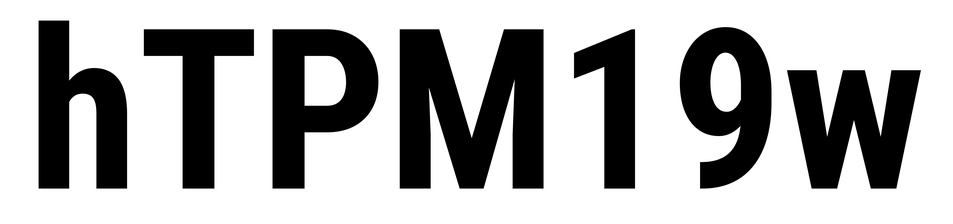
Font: Roboto_Condensed_Bold